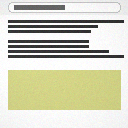
Screen state: on